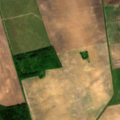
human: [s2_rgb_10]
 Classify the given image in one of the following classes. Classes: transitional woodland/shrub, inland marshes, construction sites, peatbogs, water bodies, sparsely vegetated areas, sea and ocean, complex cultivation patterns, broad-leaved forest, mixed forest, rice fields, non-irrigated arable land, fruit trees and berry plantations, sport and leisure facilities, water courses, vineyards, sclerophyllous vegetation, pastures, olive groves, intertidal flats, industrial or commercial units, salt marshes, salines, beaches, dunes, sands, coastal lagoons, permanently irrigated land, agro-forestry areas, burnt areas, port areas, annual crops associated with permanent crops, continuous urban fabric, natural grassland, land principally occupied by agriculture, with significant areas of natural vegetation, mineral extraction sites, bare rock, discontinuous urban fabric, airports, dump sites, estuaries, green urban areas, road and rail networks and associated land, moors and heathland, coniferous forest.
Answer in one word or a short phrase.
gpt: non-irrigated arable land, broad-leaved forest, mixed forest